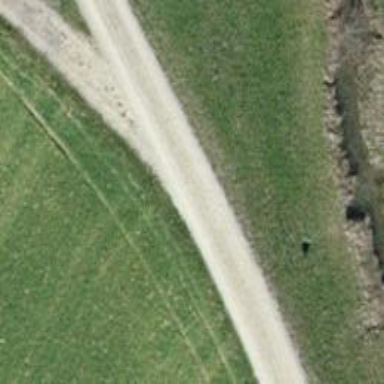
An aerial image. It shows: Track on the ground with grade3 tracktype.